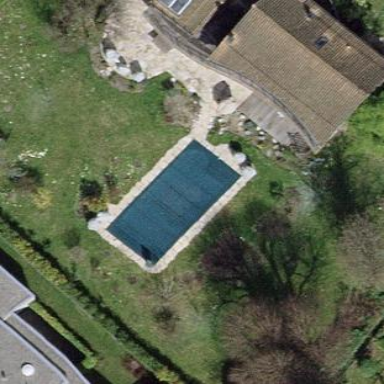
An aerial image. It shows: Outdoor swimming pool in leisure land area.